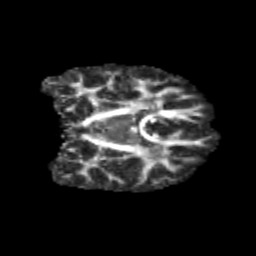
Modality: FA
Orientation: coronal
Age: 10
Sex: male
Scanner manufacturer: siemens
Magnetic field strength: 3 T
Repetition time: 3.8 s
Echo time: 0.07 s